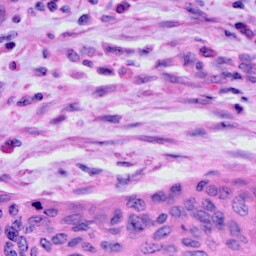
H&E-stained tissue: Cervix